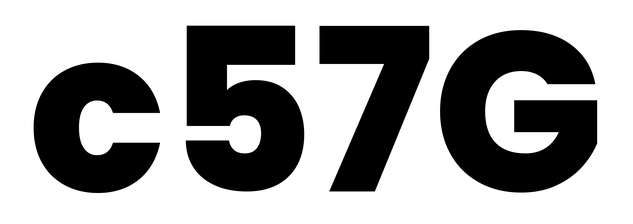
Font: Poppins-ExtraBold